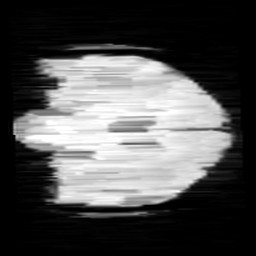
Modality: minIP
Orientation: coronal
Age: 10
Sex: female
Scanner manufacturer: siemens
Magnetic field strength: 3 T
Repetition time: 0.027 s
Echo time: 0.02 s